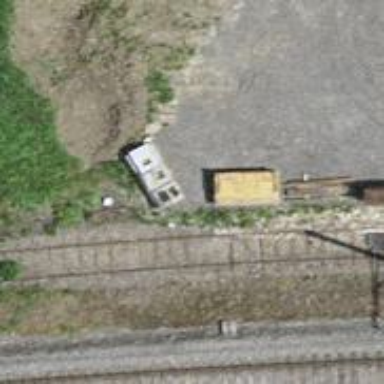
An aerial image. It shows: Abandoned railway.